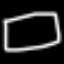
Label: square